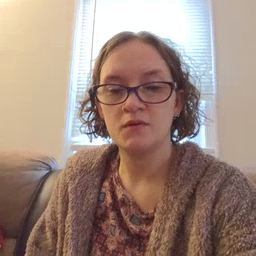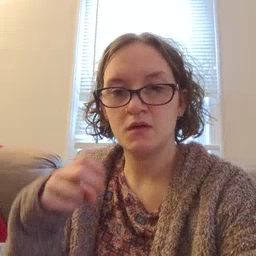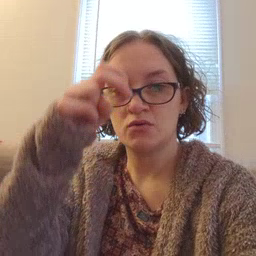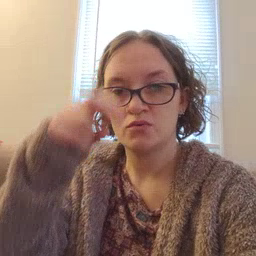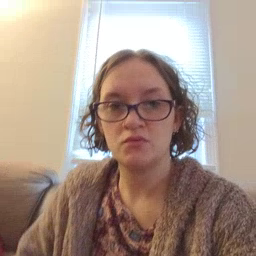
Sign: stairs